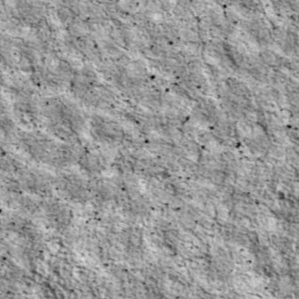
Label: non_frost